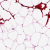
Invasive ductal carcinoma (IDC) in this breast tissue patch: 0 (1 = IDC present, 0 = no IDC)